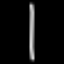
Label: line